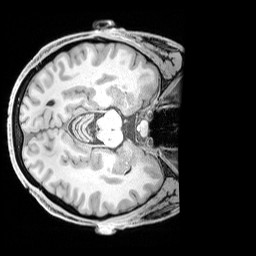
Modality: T1w
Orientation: axial
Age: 37
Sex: male
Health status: healthy
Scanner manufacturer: siemens
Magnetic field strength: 3 T
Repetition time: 1.65 s
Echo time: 0.00182 s